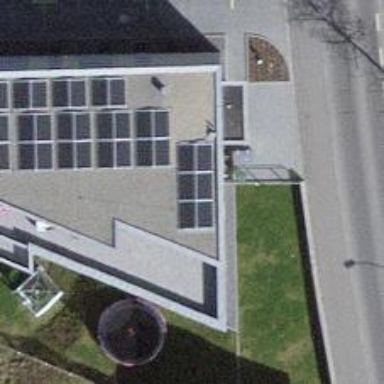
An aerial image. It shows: Solar photovoltaic panel generator.